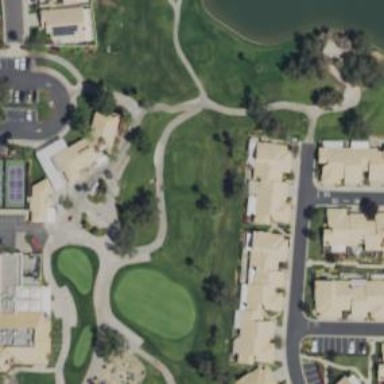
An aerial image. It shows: Golf course.